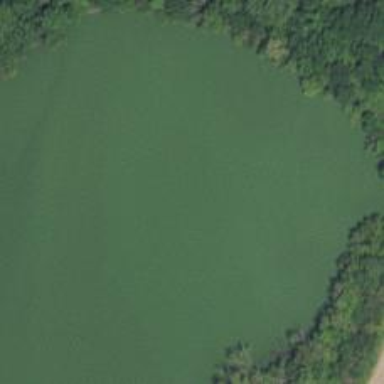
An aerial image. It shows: Reservoir.